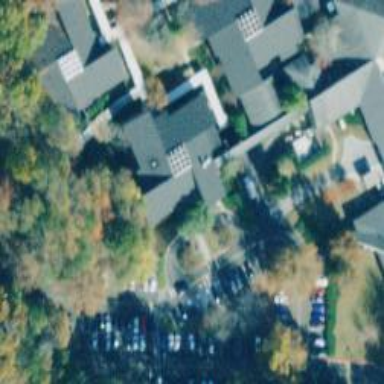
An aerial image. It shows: Hospital.